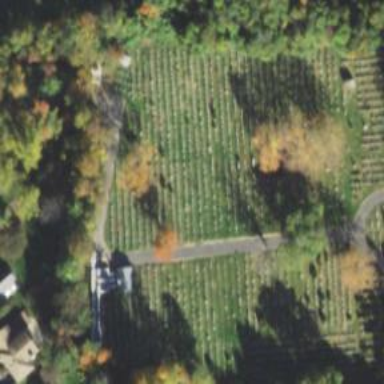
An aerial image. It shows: Cemetery.